Question: A designer with whom i used to work have sent me an concept of website design.
Here's a part page containing a list of posts -
As i see the most part of those pink polygones is just a background and some triangles and rhombuses can contain short text (I masked it by gray brush) titles and sometimes icons.
I wonder is there a way to do it in html/css/js without flash?
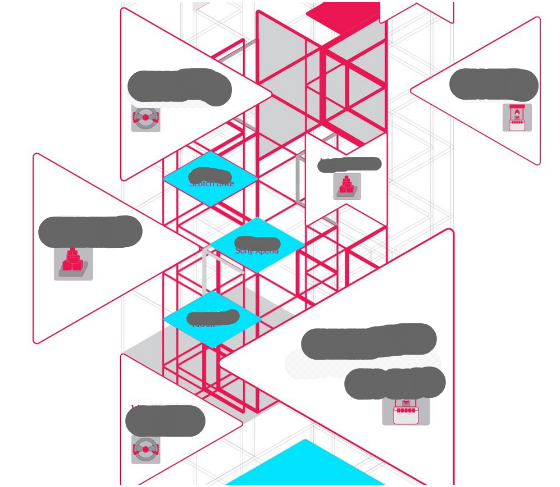
Answer: You can use dynamicHtml has javascript. Example site : <URL>
Some javascript libraries are quite good : give a try at : <URL>
You can use html5 Canvas : Example site : <URL>
You can create a huge texture.png shaped has a diamond and align it left or right. (favorite)
Keep in mind that 'blocks' are blocks.